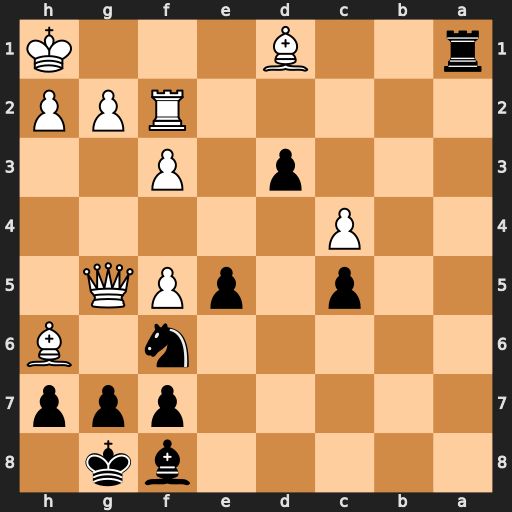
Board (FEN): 5bk1/5ppp/5n1B/2p1pPQ1/2P5/3p1P2/5RPP/r2B3K
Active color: b
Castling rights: -
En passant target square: -
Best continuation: Rxd1+ Rf1 Rxf1#